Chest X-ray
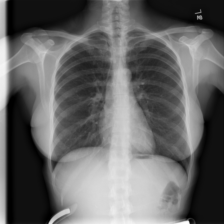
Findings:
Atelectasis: negative
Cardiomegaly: negative
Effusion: negative
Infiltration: negative
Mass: negative
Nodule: negative
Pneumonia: negative
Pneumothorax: positive
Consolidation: negative
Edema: negative
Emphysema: negative
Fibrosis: negative
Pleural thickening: negative
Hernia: negative